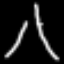
Label: The Eiffel Tower